Question: I want to put an equation with cases on the left and its graph on the right, in the same row. I try with different solutions I found on stackoverflow, but any of them could help me. This is the code I wrote in VSC:
'''
\documentclass[12pt]{article}
\usepackage{blindtext}
\usepackage{amsmath}
\usepackage{amssymb}
\usepackage{subcaption}
\usepackage{multirow}
\usepackage{graphicx}
\usepackage[utf8]{inputenc}
\usepackage{hyperref}
\usepackage{fancyhdr, color}
\usepackage[dvipsnames]{xcolor}
\usepackage[thinc]{esdiff}
\begin{itemize}
\item \textbf{Finestra rettangolare e area unitaria:}
\begin{tabular}{c c}
\begin{equation*} \Pi(t) =
\begin{cases}
1, & -\frac{1}{2} \leq t \leq -\frac{1}{2} \\
0, & altrove \\
\end{cases}
\end{equation*}
&
\includegraphics[scale=0.1]{Rectangular_Function_C.png}
\end{tabular}
'''
But it doesn't work:

<URL>
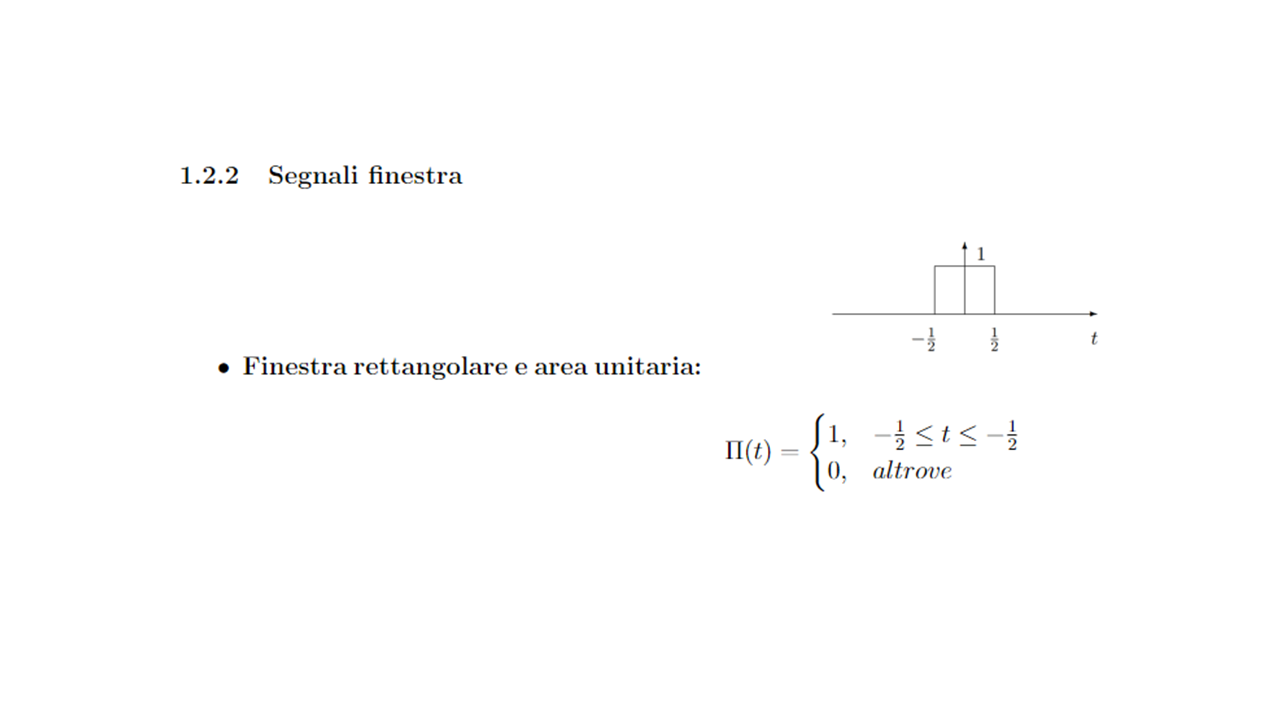
Answer: - Don't use an equation inside a table cell. You can use inline math like '$...$' instead- to vertically align the image with the equation, you can use the 'valign=m' key from the 'adjustbox' package- you shouldn't set multi-letter words in math mode, the kerning will be all wrong. Instead you can use '\text{altrove}'
---
'''
\documentclass[12pt]{article}
\usepackage{blindtext}
\usepackage{amsmath}
\usepackage{amssymb}
\usepackage{subcaption}
\usepackage{multirow}
\usepackage{graphicx}
\usepackage[utf8]{inputenc}
\usepackage{hyperref}
\usepackage{fancyhdr, color}
\usepackage[dvipsnames]{xcolor}
\usepackage[thinc]{esdiff}
\usepackage[export]{adjustbox}
\begin{document}
\begin{itemize}
\item \textbf{Finestra rettangolare e area unitaria:}
\begin{tabular}{c c}
$\displaystyle\Pi(t) =
\begin{cases}
1, & -\frac{1}{2} \leq t \leq -\frac{1}{2} \\
0, & \text{altrove} \\
\end{cases}
$
&
\includegraphics[width=3cm,valign=m]{example-image-duck}
\end{tabular}
\end{itemize}
\end{document}
'''
<URL>